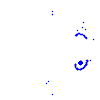
Particle: pion